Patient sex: M
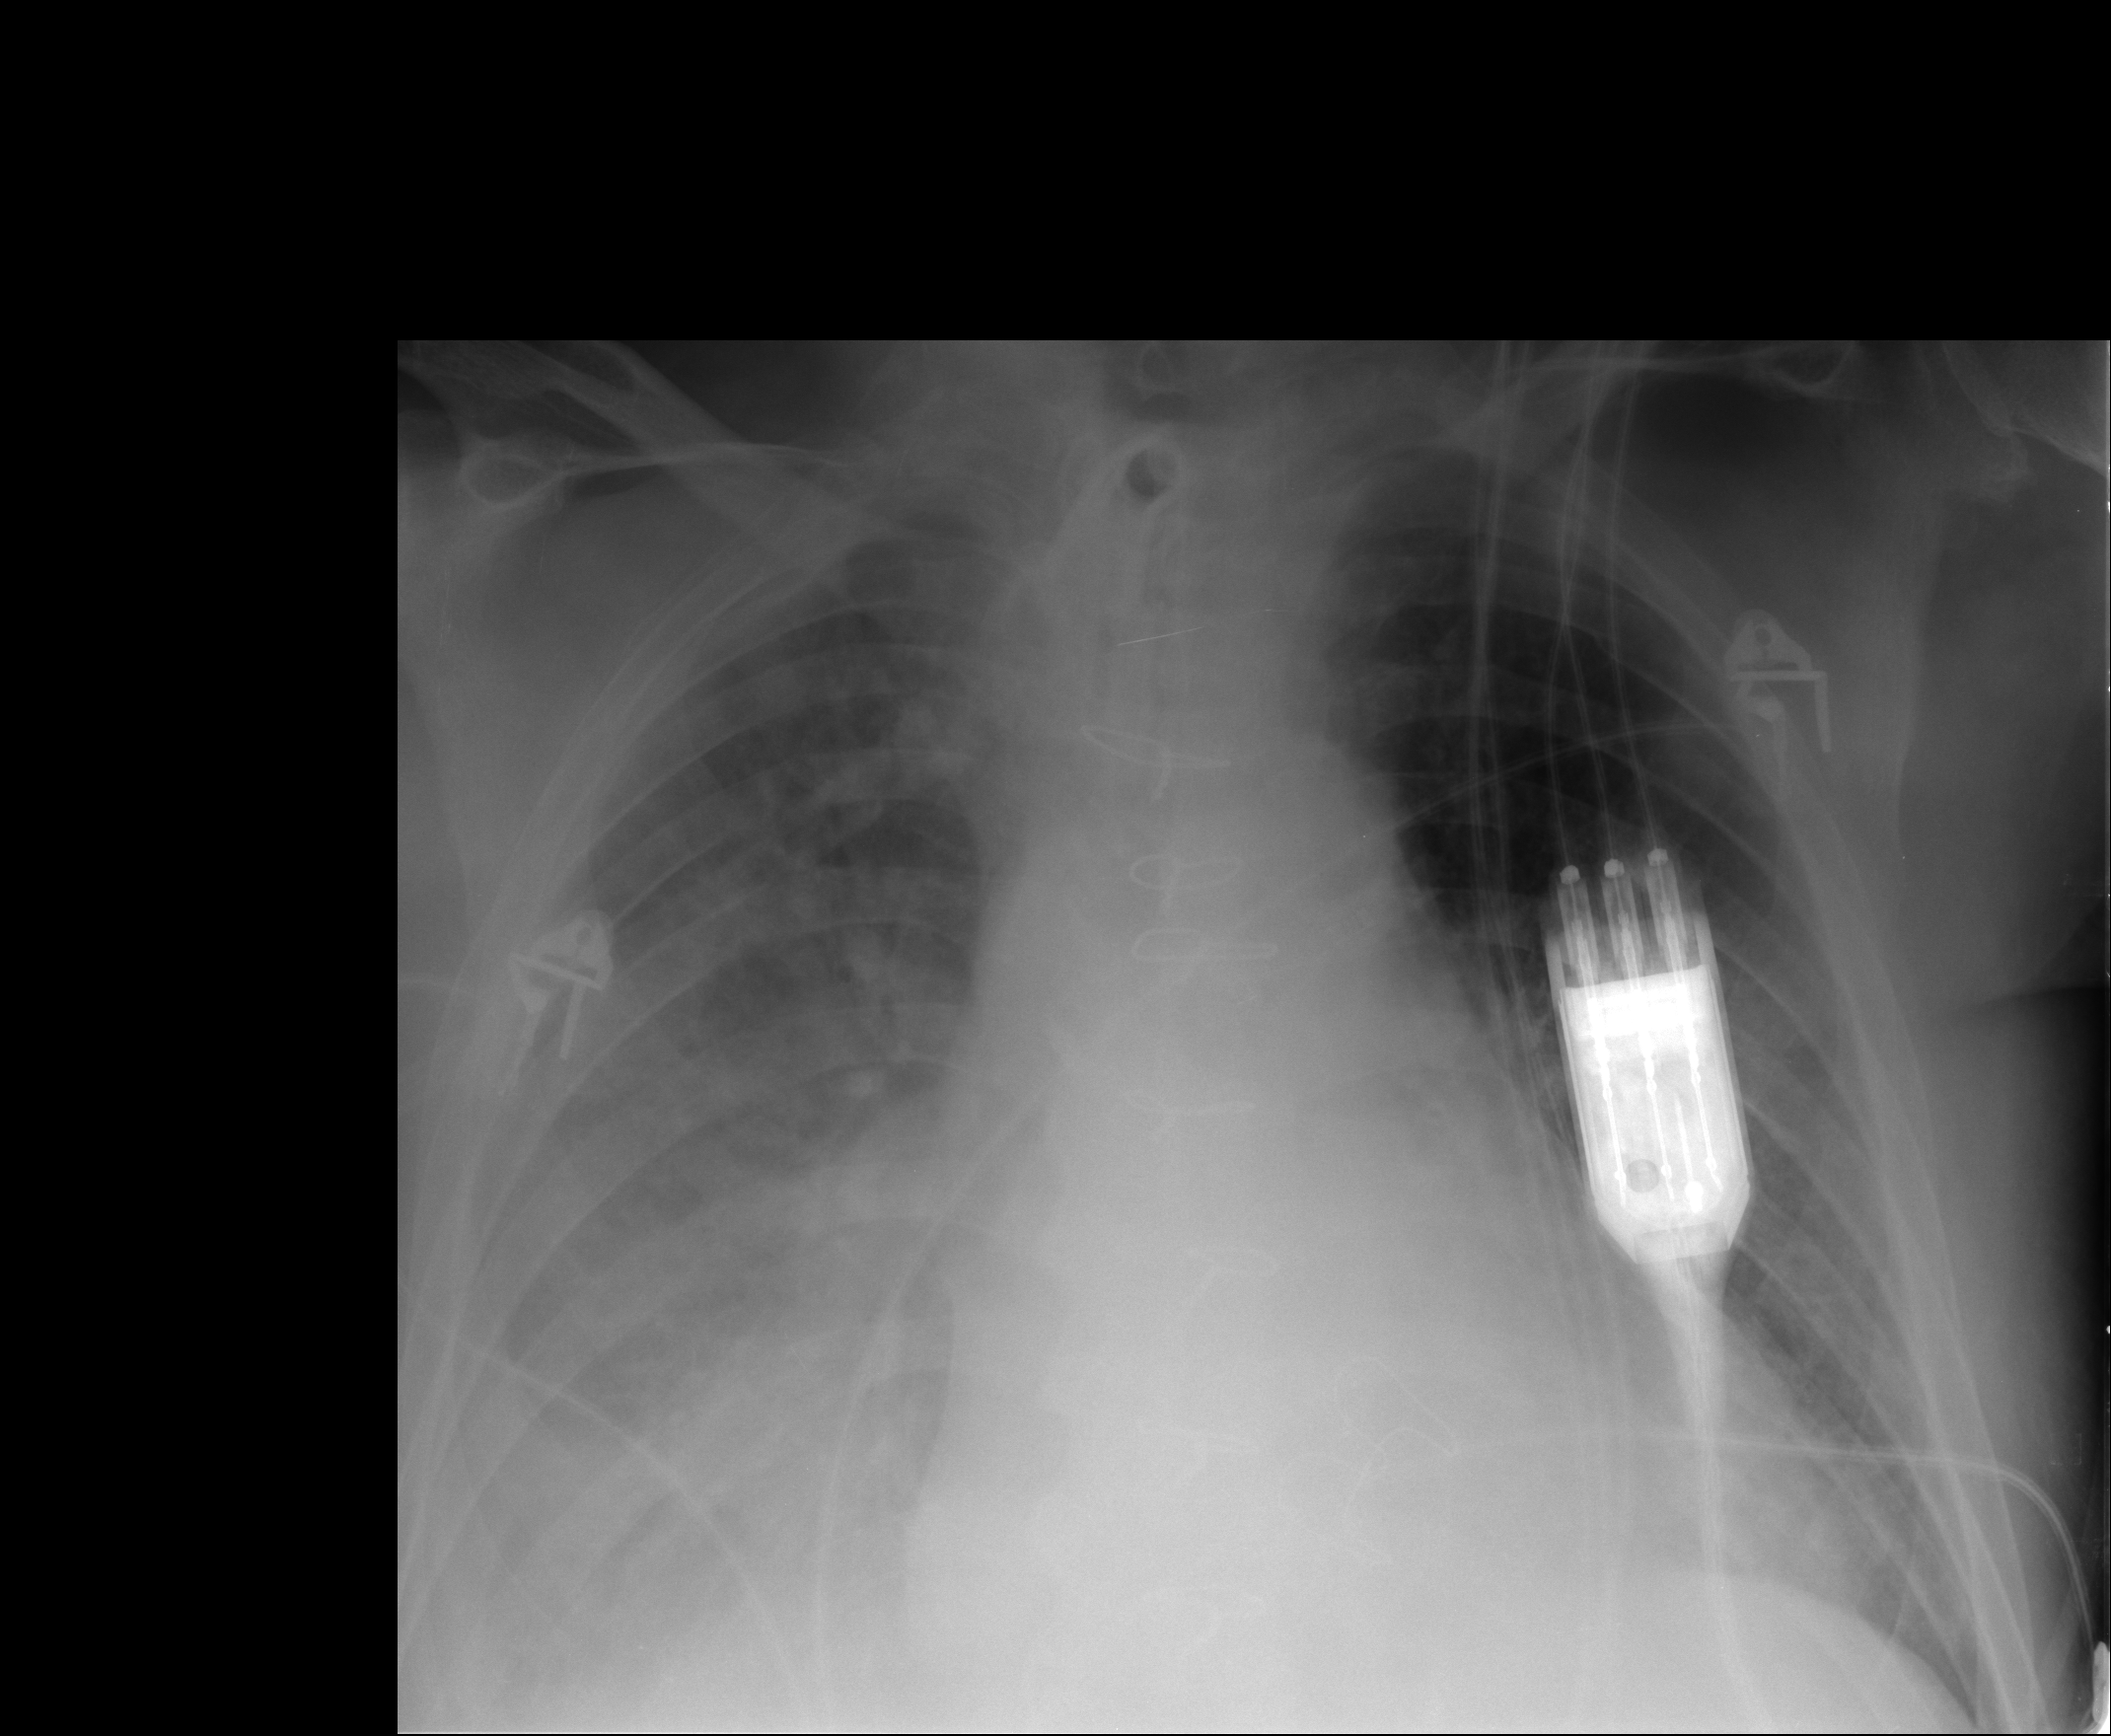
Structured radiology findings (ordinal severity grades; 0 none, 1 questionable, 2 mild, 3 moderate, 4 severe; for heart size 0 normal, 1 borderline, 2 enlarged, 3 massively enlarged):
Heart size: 2
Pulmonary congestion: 0
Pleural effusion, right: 3
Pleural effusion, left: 0
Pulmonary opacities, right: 2
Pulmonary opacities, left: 0
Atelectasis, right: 2
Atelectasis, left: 1